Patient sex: M
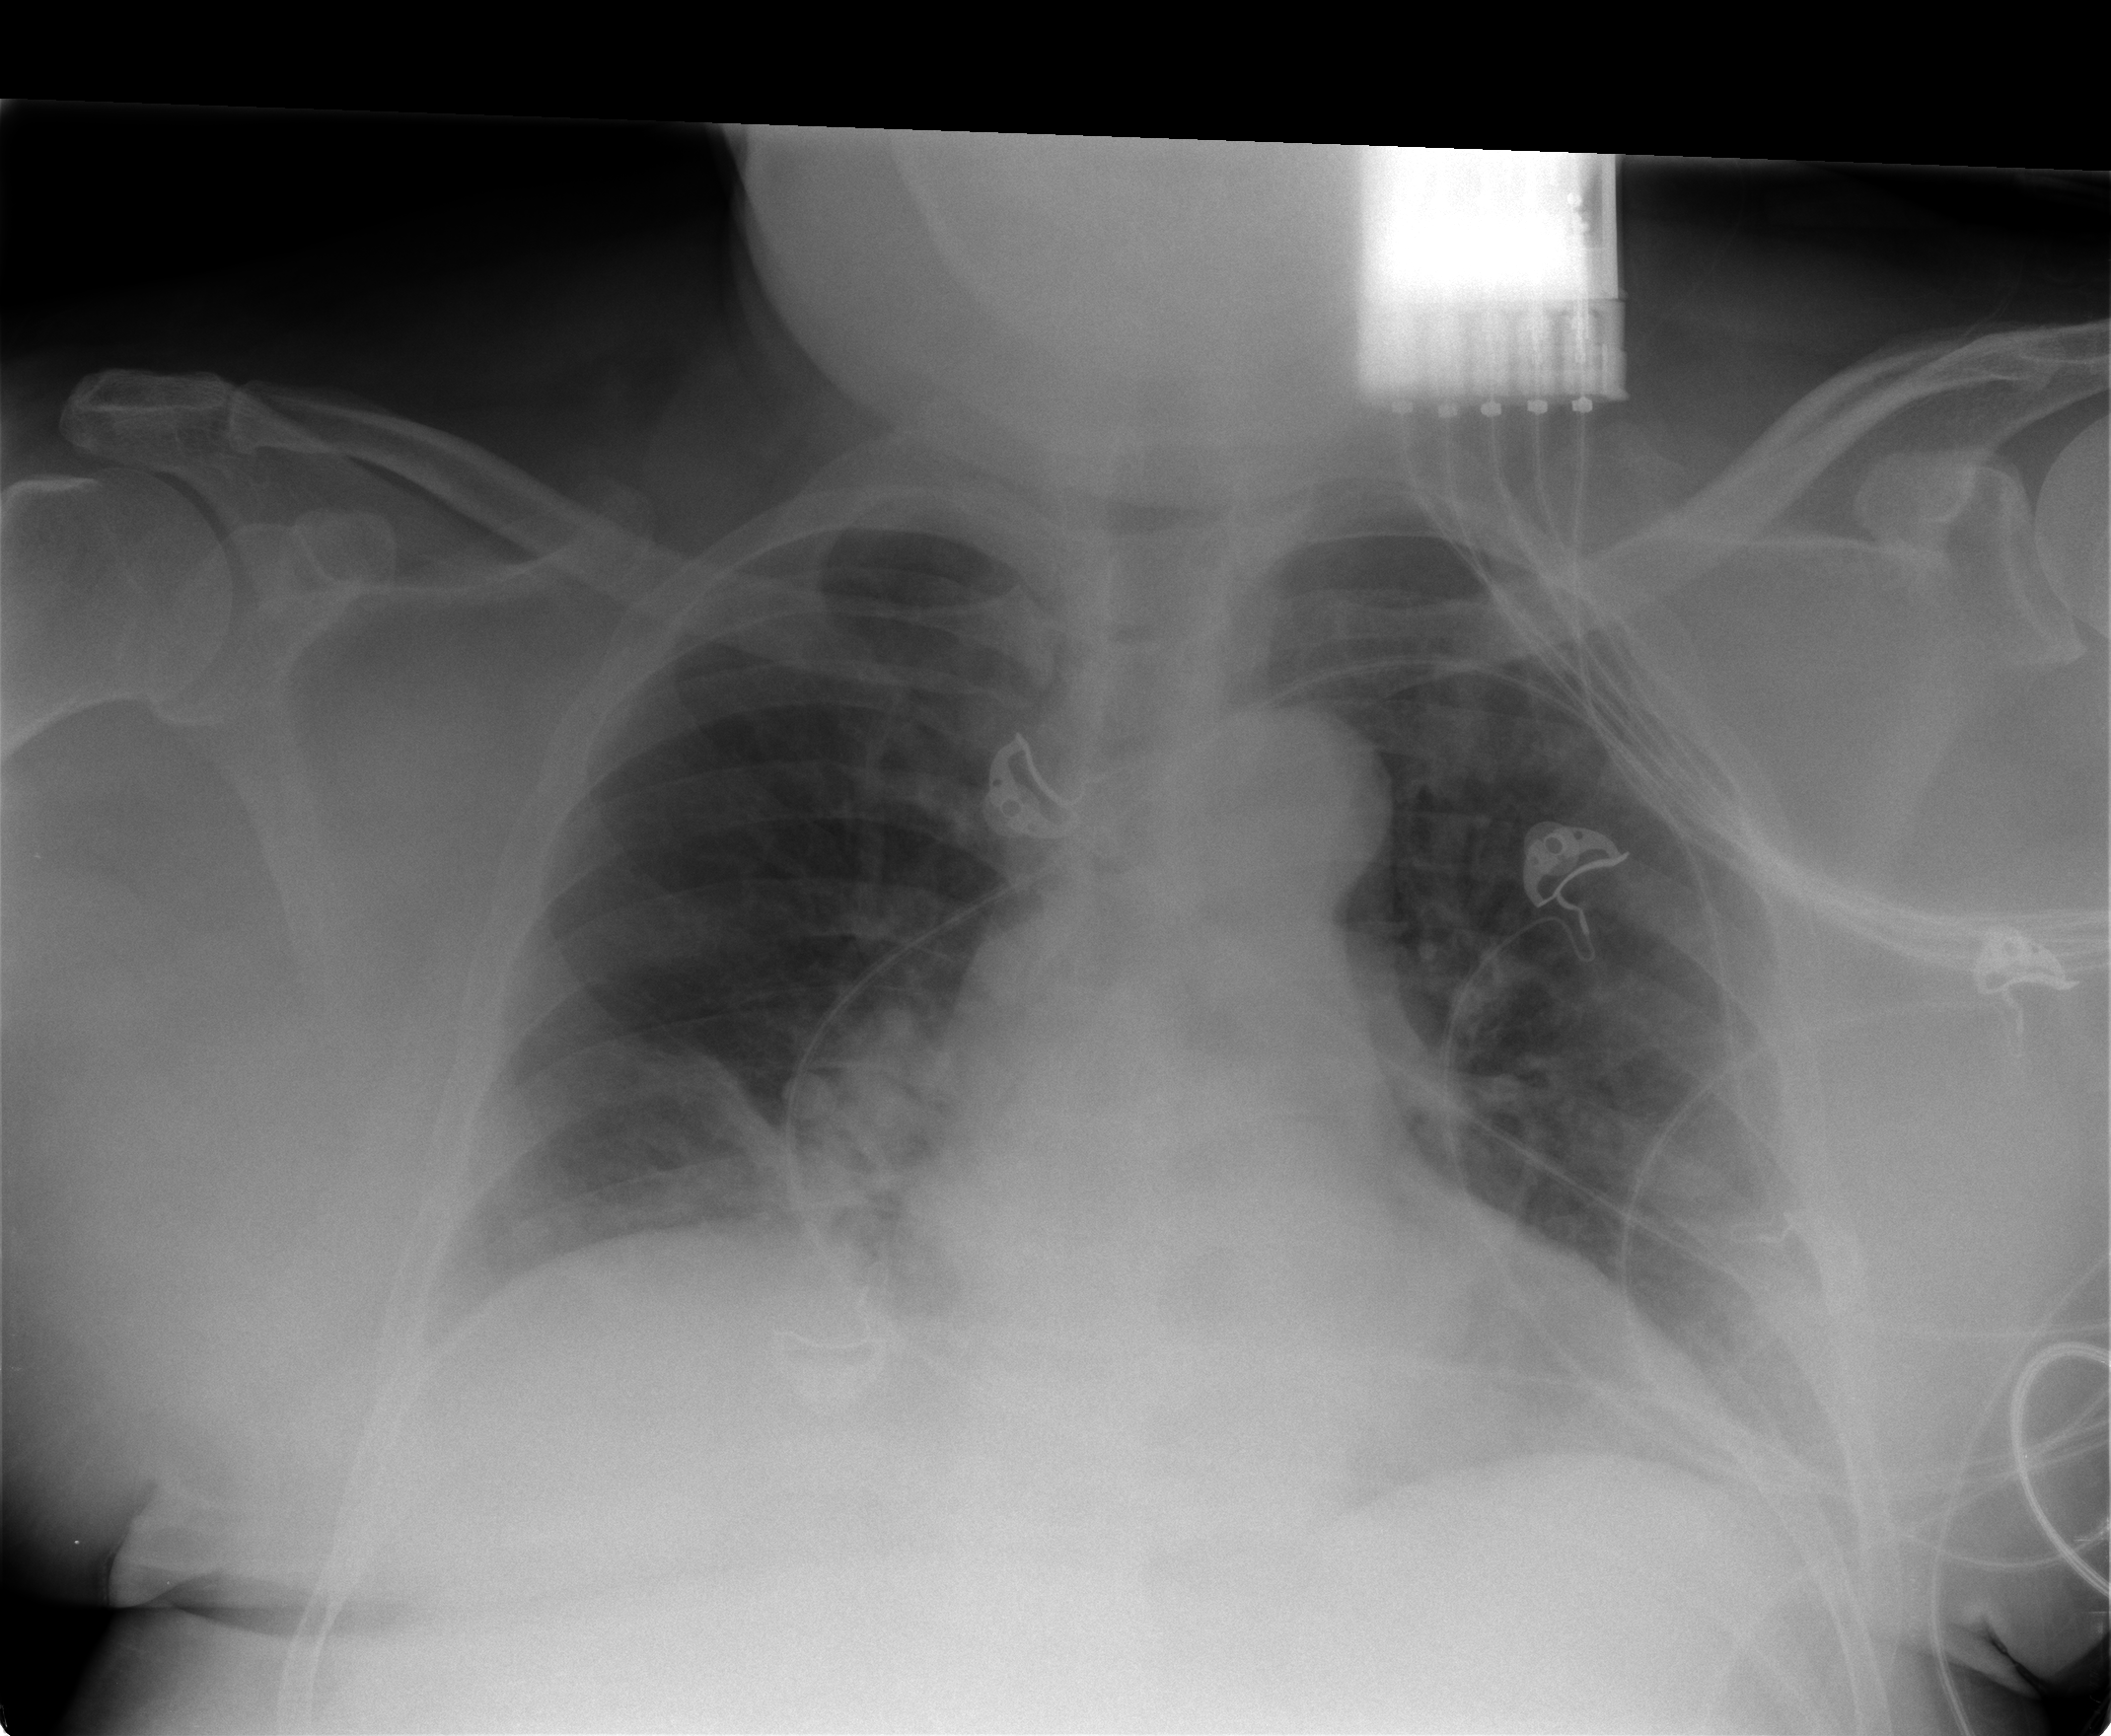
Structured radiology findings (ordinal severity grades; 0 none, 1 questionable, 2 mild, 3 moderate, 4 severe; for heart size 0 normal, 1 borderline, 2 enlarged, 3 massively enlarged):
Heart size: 0
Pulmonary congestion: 0
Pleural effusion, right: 0
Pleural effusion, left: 0
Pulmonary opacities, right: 0
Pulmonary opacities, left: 0
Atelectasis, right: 2
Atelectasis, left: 2